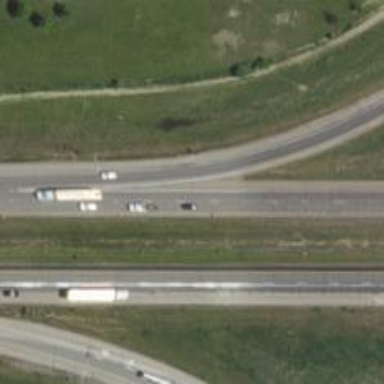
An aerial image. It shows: Motorway.